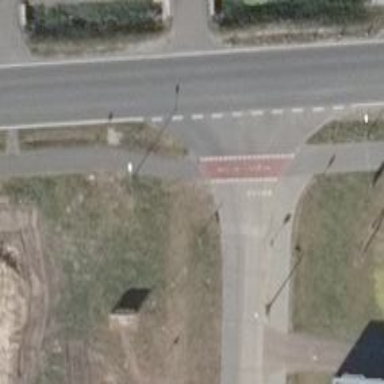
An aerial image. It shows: Road with "give way" sign.